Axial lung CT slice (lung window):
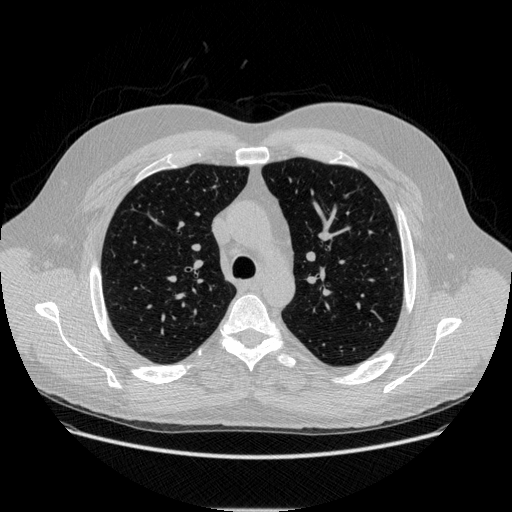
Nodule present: no